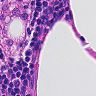
Metastatic tissue present: no